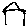
Label: house